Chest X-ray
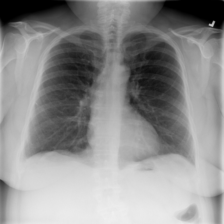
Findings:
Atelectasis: negative
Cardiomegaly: negative
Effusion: positive
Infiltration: negative
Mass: negative
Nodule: negative
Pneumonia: negative
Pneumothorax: positive
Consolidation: negative
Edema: negative
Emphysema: negative
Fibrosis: positive
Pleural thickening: negative
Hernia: negative